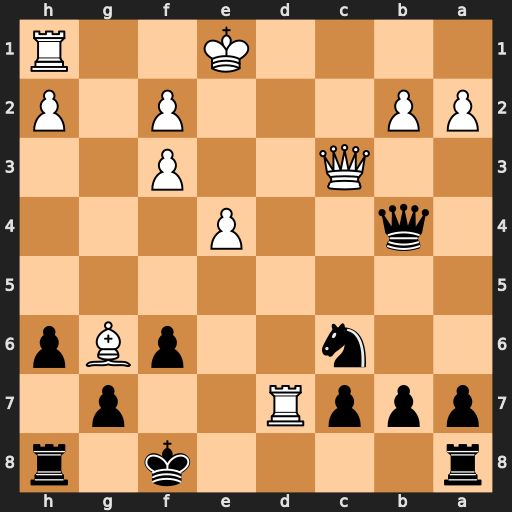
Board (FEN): r4k1r/pppR2p1/2n2pBp/8/1q2P3/2Q2P2/PP3P1P/4K2R
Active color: b
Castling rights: K
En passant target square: -
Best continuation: Qxc3+ bxc3 Ne5